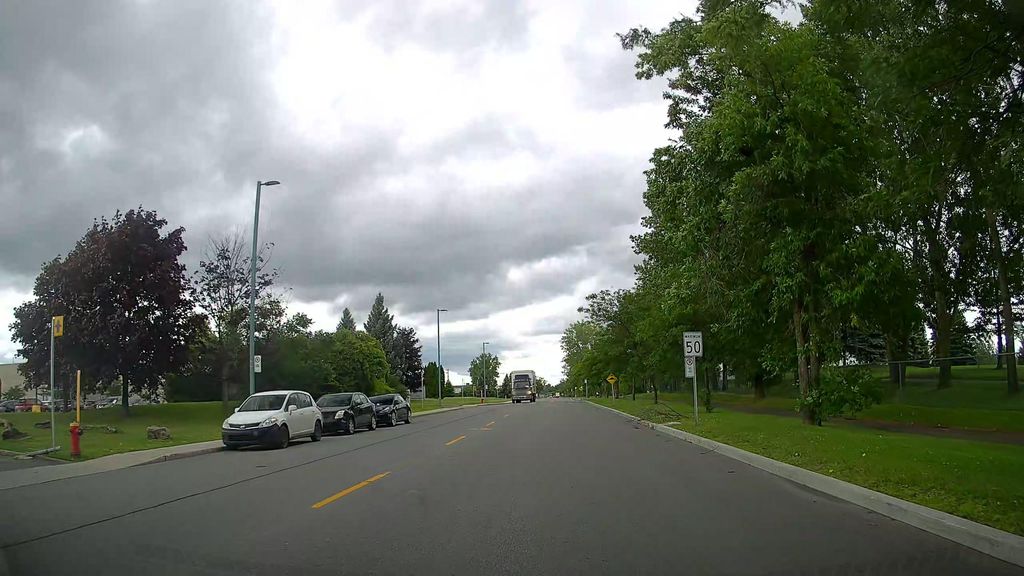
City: montreal